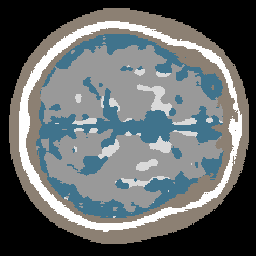
Label: no_lesion